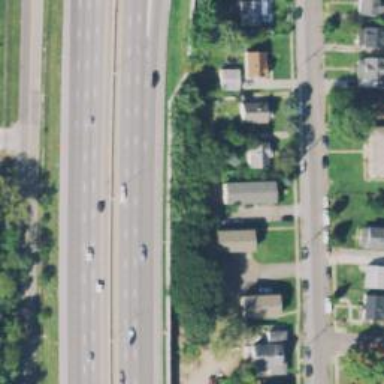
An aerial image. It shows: Road with dash markings.